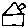
Label: house